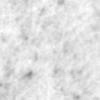
Label: no_change